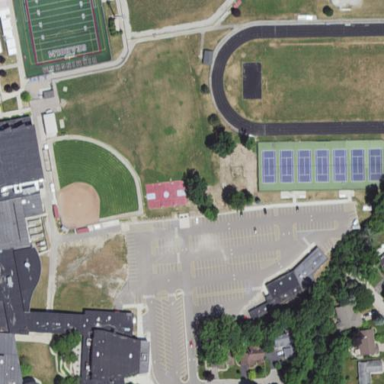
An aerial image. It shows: School.